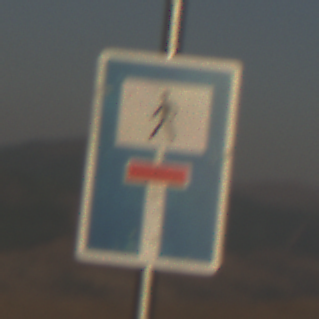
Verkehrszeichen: SackgasseFussgaengerDurchlaessig
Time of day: SunriseSunset
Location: Outdoor (Nature)
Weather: Clear
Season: NotSpecified
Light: Natural